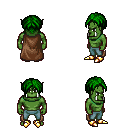
a pixel art fantasy rpg character, male body template, orc, green skin, brown cape, teal pants, green parted hairstyle, gold boots, four views (front, back, left, right), 2x2 character sprite sheet, small pixel art, hard edges, no anti-aliasing